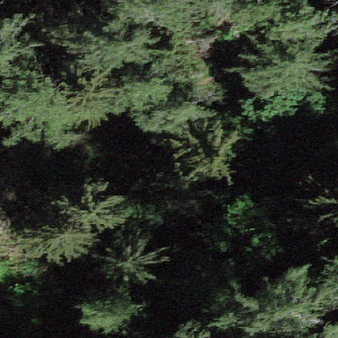
Label: other